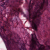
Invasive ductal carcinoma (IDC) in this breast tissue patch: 0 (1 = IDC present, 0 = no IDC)